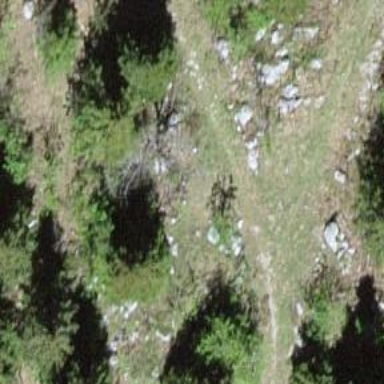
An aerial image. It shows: Path.